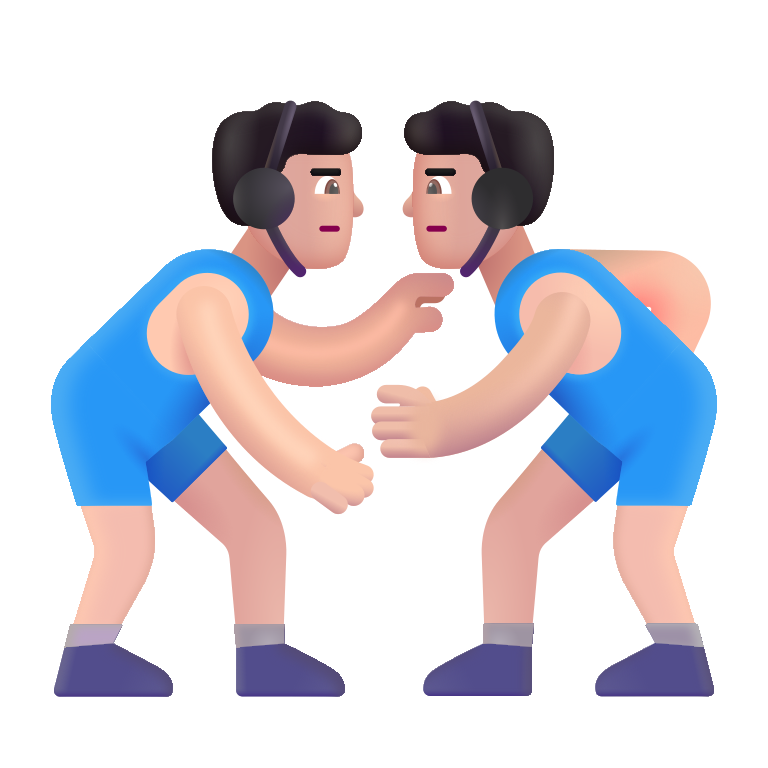
man wrestling color light